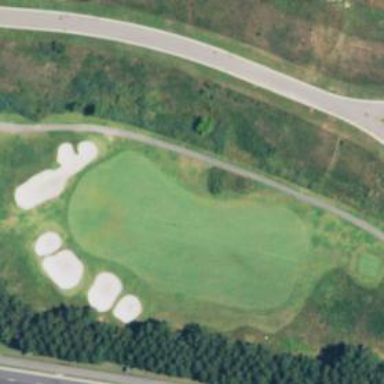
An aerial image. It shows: View of golf hole.